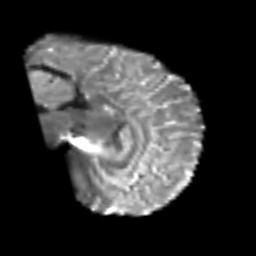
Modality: T2w
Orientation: sagittal
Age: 50
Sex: male
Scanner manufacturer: siemens
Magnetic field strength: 3 T
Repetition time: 6.1 s
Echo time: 0.101 s